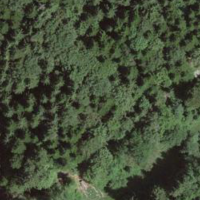
EUNIS habitat code: 44
Species observed at this site:
Alnus glutinosa